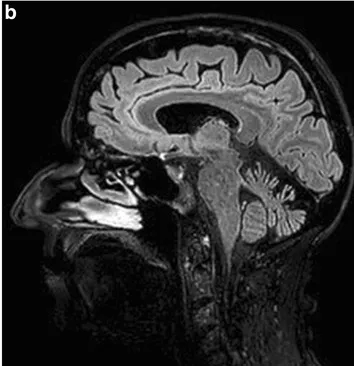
B; Sagittal MRI image, showing vermian grade 2 atrophy.
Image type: radiology (mri)